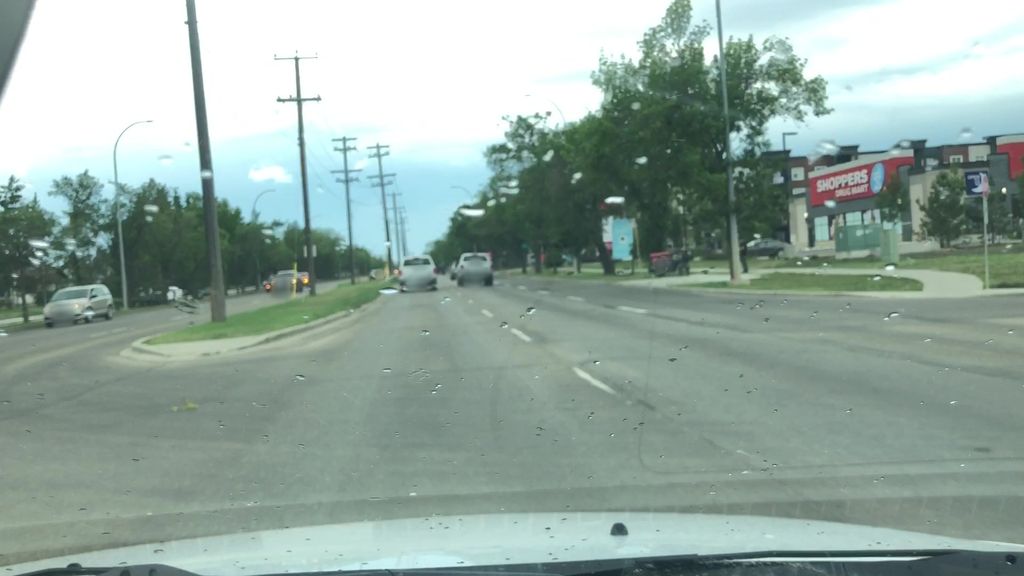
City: edmonton